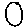
Label: circle